Field crop: maize
Growth stage: 2
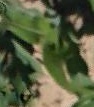
Species: maize